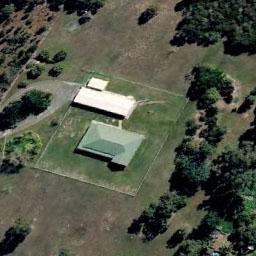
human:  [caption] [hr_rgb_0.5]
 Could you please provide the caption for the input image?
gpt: There are many trees around the sparse residential .

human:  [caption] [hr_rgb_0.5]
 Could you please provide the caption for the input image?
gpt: The sparse residential is on the grass next to some trees .

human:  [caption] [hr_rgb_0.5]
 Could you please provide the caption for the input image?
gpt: There is a house with a black roof on the lawn .

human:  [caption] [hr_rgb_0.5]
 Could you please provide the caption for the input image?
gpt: In a sparse residential area there are two houses and many green trees, And there is open space around .

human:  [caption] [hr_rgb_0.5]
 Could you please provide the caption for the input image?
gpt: A sparse residential area with some green trees and two buildings .